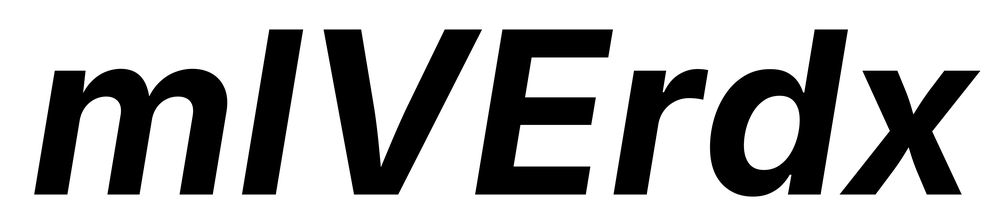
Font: Inter-Italic_Bold_Italic